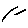
Label: line